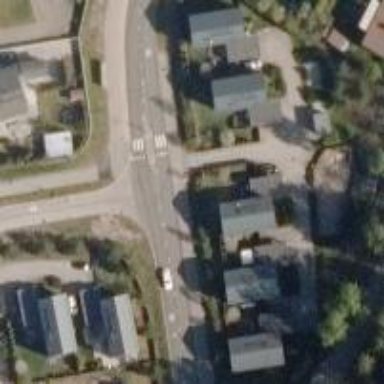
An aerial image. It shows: Asphalt cycleway with marked crossing and crossing island.